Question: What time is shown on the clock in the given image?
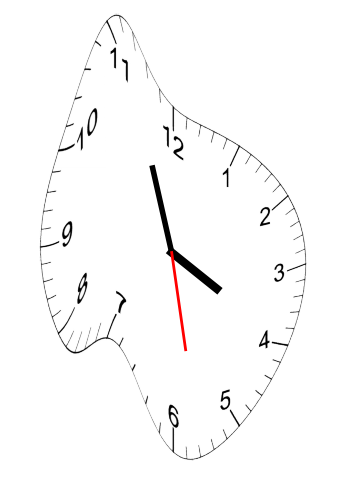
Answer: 03:56:28